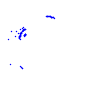
Particle: proton